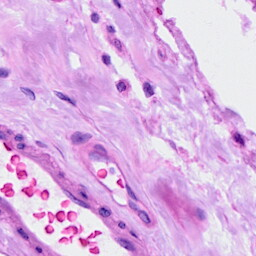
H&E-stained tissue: Ovarian